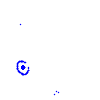
Particle: electron